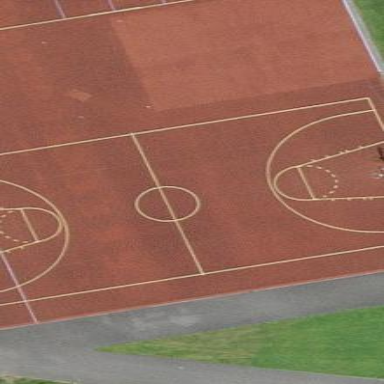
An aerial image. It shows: Tartan basketball court on the leisure land pitch.